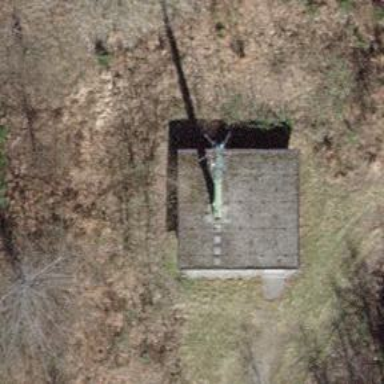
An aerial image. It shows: Communication tower.